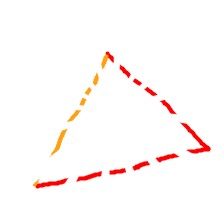
Shape: triangle